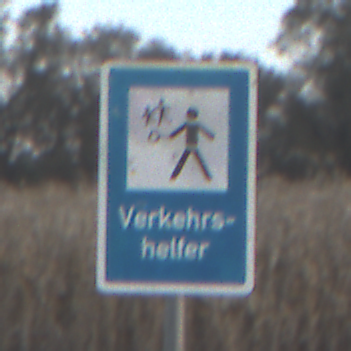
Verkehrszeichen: Verkehrshelfer
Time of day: SunriseSunset
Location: Outdoor (Nature)
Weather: Clear
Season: Winter
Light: Natural